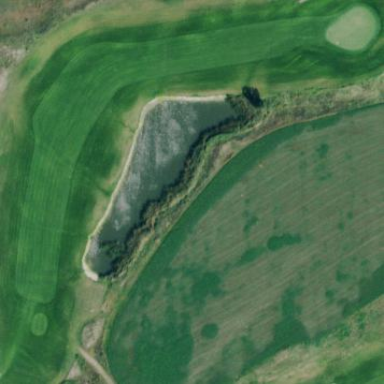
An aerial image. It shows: Golf fairway surrounded by grass.